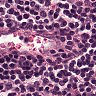
Metastatic tissue present: no